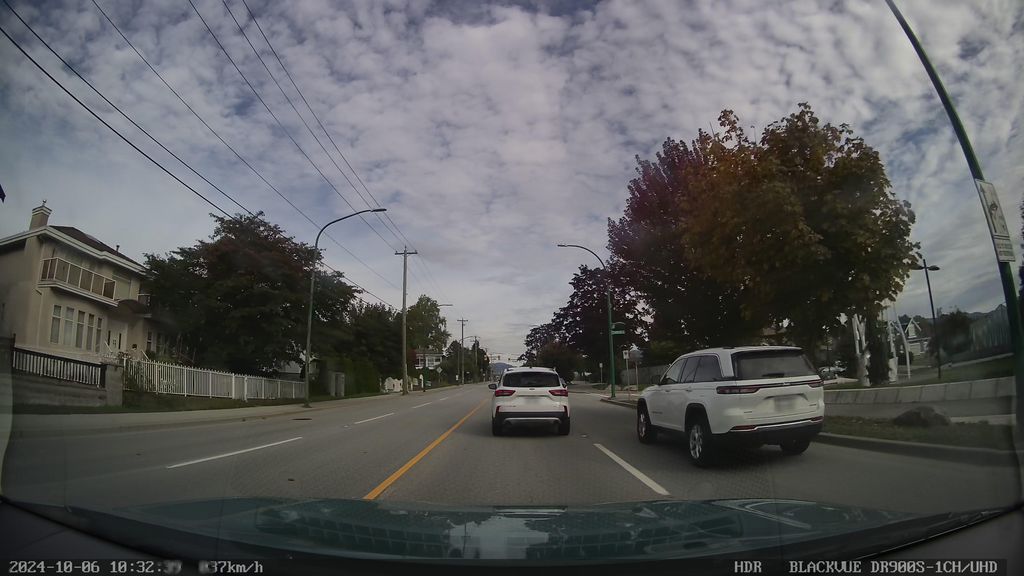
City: vancouver